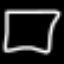
Label: square